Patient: sex M, age 64
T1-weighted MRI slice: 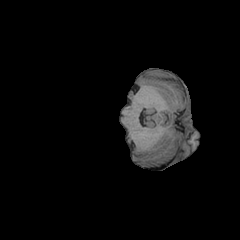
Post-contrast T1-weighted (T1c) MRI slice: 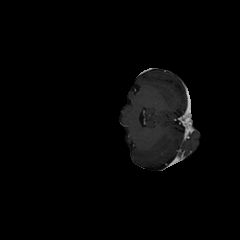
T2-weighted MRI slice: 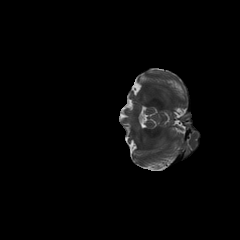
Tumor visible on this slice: no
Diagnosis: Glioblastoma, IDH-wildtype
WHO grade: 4